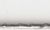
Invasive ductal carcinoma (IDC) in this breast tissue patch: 0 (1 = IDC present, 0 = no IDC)